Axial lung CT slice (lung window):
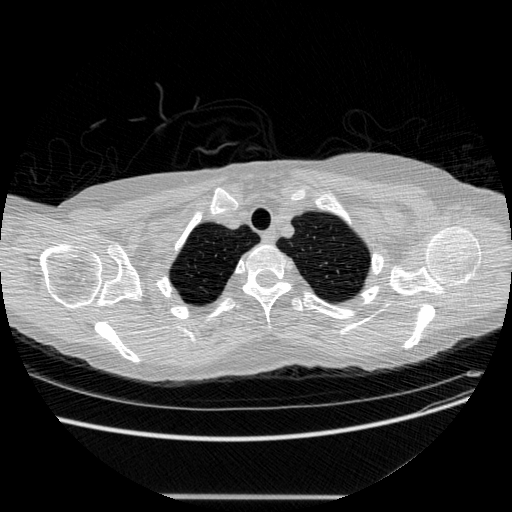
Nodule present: no